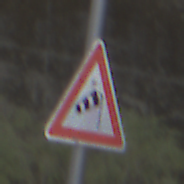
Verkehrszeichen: SeitenwindVonRechts
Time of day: Midday
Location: Outdoor (Suburban)
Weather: Overcast
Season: NotSpecified
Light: Natural